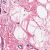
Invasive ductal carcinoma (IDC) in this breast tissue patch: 0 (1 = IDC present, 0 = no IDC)